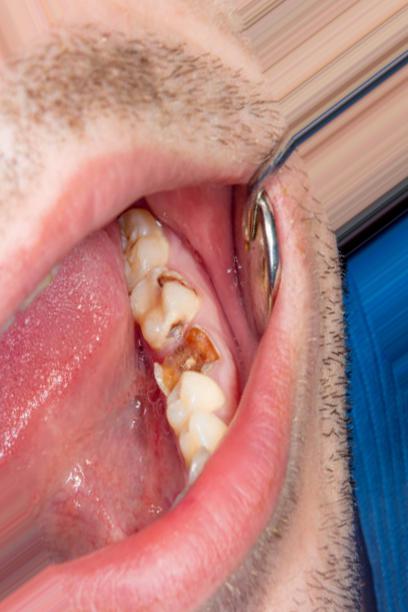
Condition: Caries